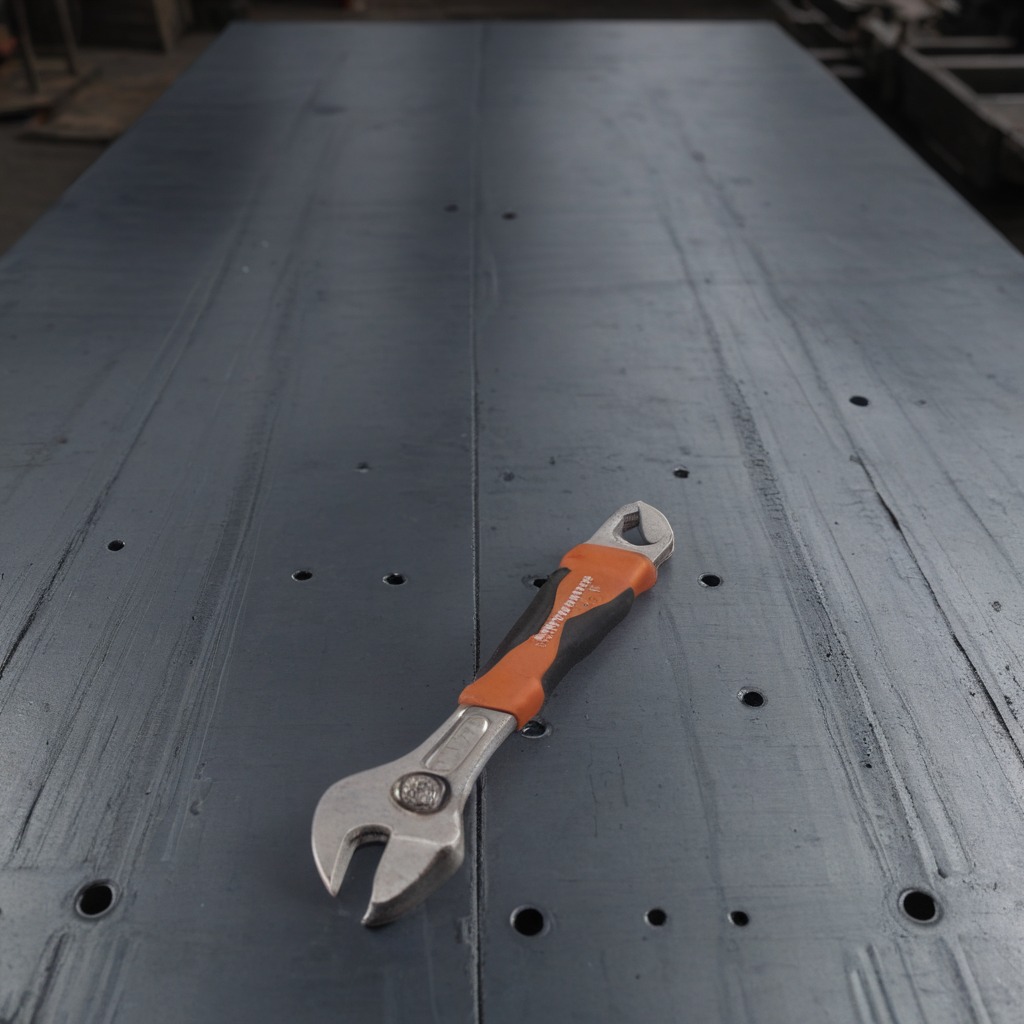
An wrench lies on a cold steel table in a mining workshop.